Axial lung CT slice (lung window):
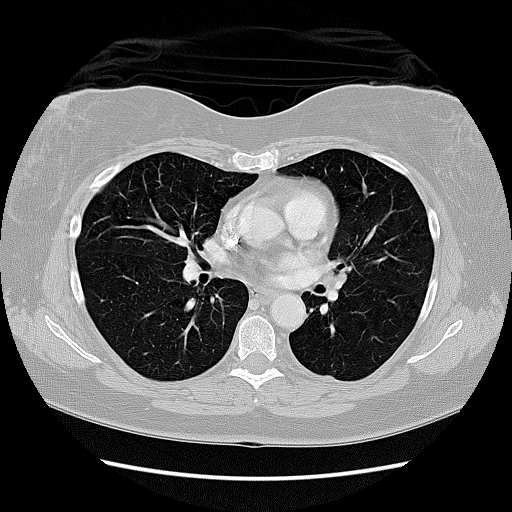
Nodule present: no